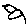
Label: bird